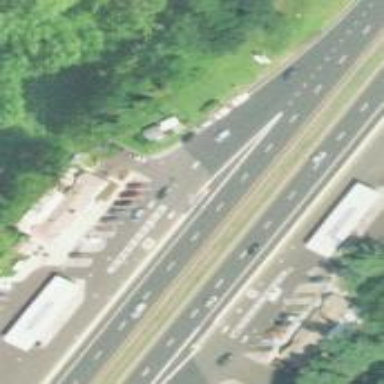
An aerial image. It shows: Rest area along the road.